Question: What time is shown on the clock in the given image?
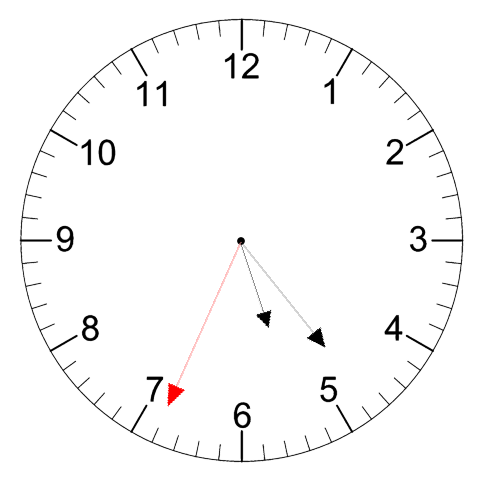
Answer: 05:23:34